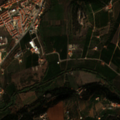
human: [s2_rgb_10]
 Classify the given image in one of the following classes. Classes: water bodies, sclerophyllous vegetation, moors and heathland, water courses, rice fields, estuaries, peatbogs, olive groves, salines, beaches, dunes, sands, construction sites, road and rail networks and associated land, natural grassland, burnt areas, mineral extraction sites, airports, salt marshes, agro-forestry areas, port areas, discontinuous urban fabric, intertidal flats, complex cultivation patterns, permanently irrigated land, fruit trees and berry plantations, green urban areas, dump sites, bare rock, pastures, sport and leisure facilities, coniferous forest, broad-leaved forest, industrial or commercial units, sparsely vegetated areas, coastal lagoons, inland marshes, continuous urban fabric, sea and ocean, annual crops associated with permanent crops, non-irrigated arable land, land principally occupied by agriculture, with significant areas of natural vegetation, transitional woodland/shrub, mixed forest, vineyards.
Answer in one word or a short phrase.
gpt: continuous urban fabric, fruit trees and berry plantations, olive groves, sclerophyllous vegetation